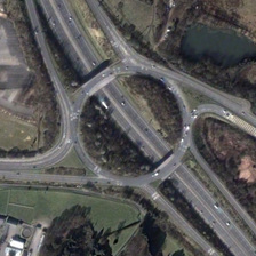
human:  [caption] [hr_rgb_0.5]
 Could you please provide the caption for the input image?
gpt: There is a lake near the overpass.

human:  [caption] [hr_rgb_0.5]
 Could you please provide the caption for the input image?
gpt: There is a lake near the overpass.

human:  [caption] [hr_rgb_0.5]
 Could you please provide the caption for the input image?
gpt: There is a lake near the overpass.

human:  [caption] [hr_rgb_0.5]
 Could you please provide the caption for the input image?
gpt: There is a lake near the overpass.

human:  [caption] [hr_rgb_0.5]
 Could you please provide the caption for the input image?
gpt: There is a lake near the overpass.